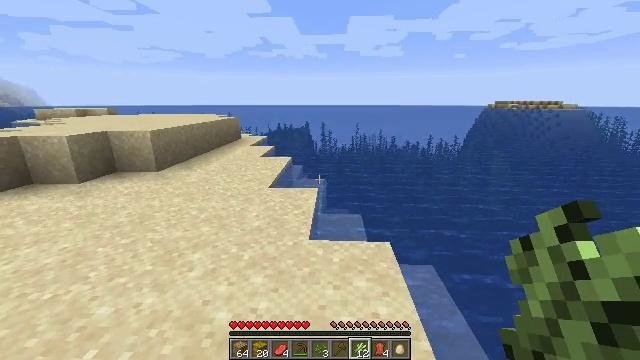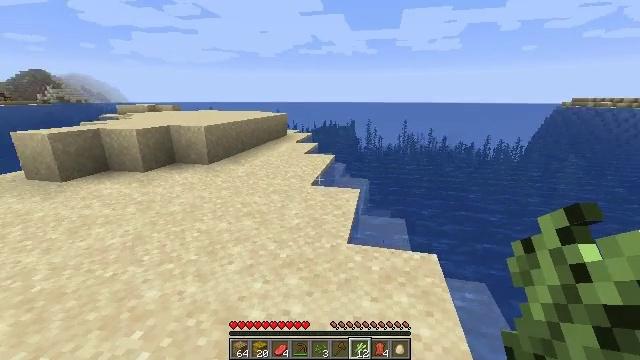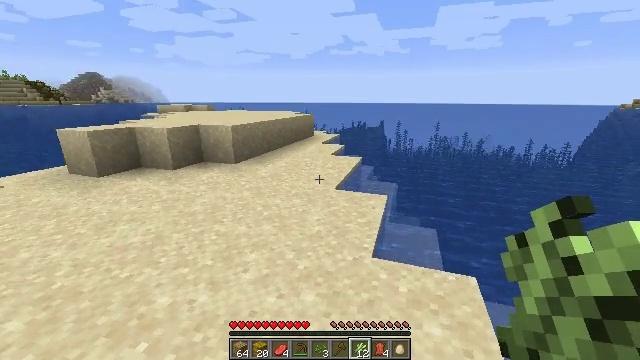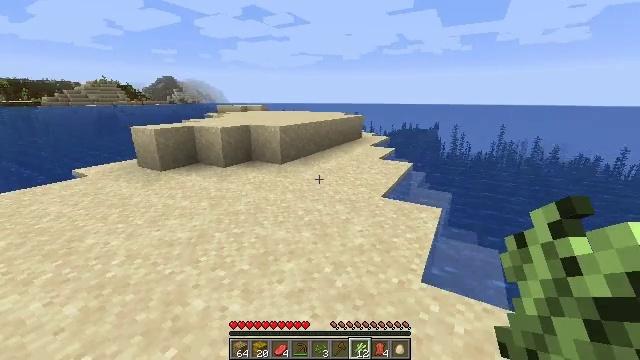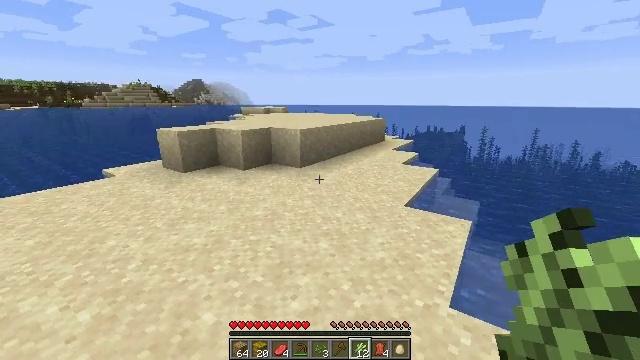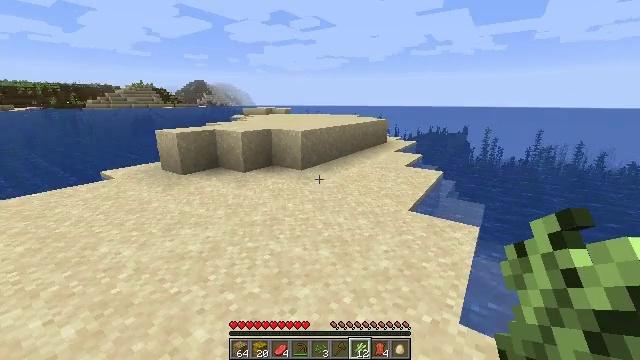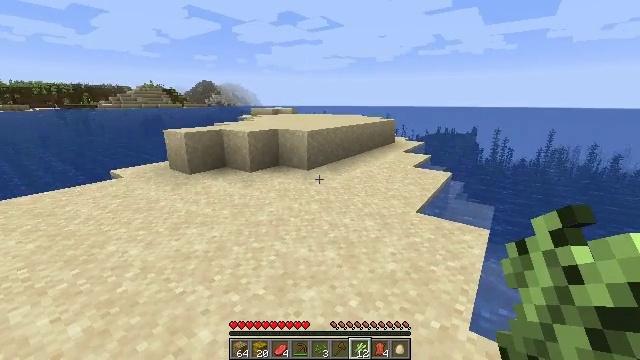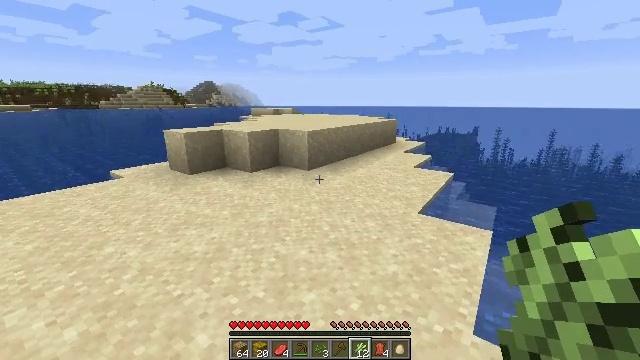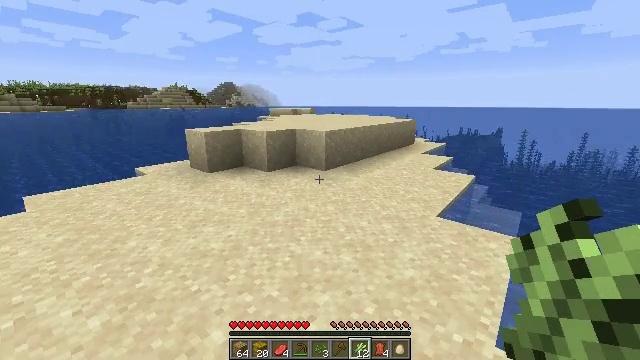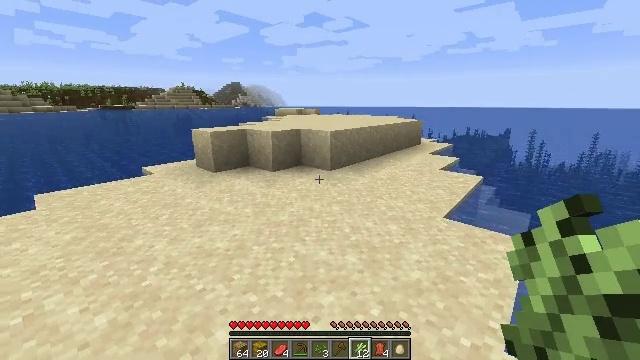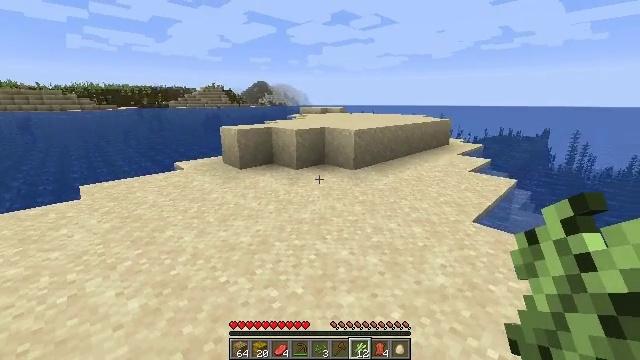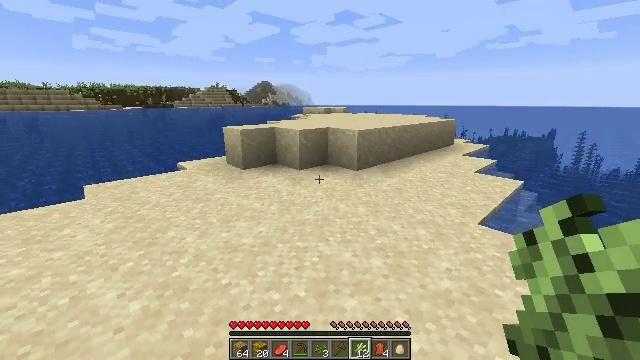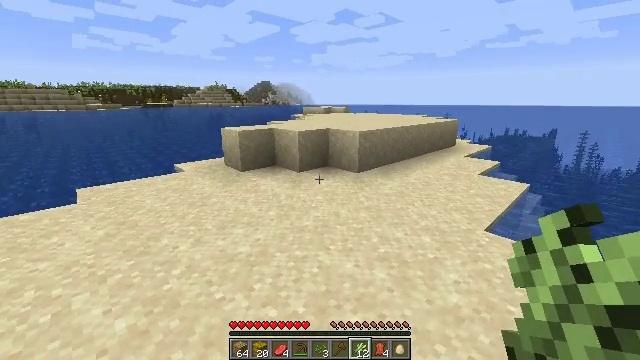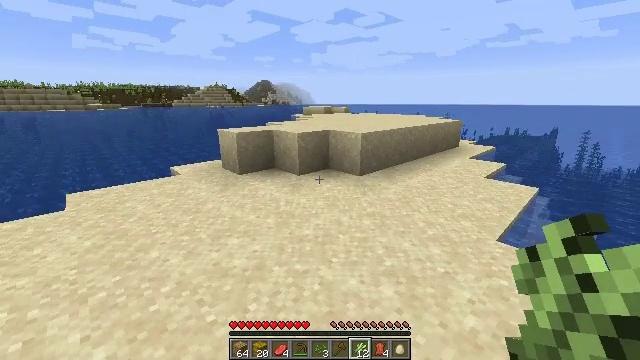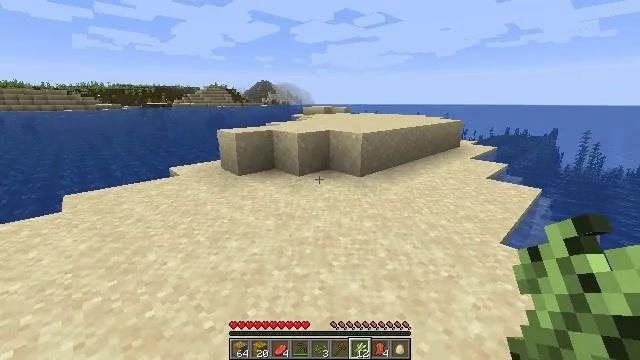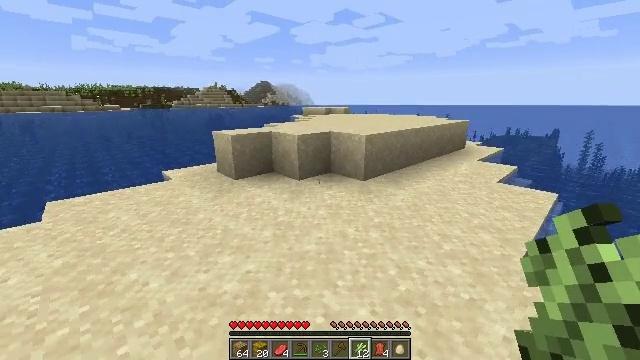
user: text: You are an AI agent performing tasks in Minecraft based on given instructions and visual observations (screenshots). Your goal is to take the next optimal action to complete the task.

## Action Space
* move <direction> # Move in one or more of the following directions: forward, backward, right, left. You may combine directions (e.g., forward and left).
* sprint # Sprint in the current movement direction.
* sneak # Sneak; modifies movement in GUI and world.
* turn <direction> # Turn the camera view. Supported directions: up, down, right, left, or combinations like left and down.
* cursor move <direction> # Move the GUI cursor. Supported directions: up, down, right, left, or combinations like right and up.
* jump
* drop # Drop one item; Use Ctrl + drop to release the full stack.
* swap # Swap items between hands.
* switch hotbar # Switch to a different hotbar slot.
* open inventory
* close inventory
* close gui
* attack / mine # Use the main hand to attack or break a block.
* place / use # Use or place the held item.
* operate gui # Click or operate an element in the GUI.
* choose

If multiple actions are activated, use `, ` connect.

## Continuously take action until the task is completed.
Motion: motion action
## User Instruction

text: Collect sand to make glass.
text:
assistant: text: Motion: move forward, turn left
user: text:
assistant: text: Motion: move forward, turn left
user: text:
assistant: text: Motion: move forward, turn left
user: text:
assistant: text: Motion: move forward, turn left
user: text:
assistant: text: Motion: no_op
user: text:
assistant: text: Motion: turn left
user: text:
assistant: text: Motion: no_op
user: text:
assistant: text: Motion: turn left
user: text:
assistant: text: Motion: turn left
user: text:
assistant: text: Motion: turn left
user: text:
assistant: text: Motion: move forward
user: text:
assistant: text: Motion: move forward
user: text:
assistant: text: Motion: move forward
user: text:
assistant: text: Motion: move forward
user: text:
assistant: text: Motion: move forward
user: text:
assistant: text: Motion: move forward
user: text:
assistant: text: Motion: move forward
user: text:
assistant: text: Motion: move forward
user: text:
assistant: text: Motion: move forward
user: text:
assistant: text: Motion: move forward
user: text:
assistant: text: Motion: move forward
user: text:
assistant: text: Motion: move forward
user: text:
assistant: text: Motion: move forward
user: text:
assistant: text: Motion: move forward
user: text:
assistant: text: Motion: move forward
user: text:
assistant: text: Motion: move forward
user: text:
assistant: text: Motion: move forward
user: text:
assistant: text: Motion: no_op
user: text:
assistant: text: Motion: no_op
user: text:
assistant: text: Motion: no_op